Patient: sex M, age 64
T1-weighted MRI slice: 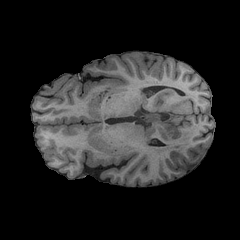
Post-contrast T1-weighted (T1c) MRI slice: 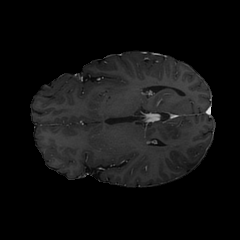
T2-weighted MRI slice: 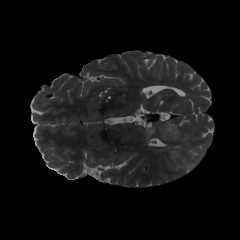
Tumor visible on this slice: yes
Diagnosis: Glioblastoma, IDH-wildtype
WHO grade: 4